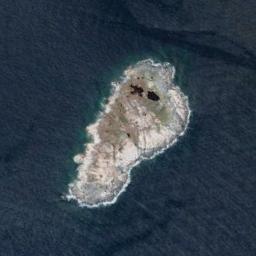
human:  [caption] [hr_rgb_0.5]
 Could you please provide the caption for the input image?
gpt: The island with two lakes is surrounded by deep blue waters .

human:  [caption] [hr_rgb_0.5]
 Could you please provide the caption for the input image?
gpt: The island is surrounded by green Spaces .

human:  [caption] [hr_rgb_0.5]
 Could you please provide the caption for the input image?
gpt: The irregular yellow earthy island is surrounded by blue water and there is a white sand beach in the outer circle .

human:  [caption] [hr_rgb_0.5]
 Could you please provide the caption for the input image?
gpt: The land on the island is uneven .

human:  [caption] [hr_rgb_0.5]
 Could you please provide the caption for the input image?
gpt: The white and green island is surrounded by deep blue water .